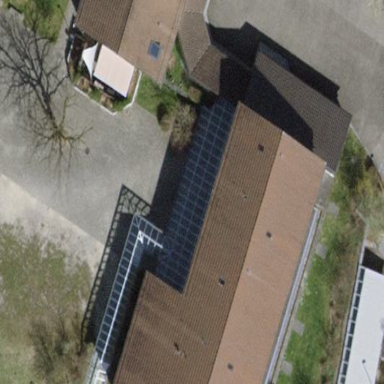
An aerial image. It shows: School building.